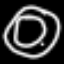
Label: donut